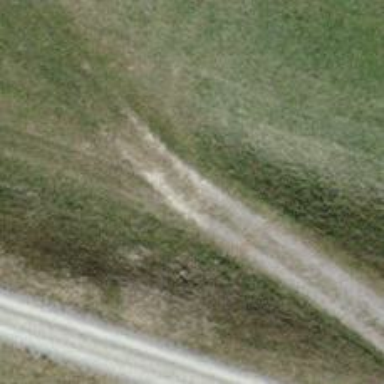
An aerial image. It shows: Grass track with Grade 4 tracktype.